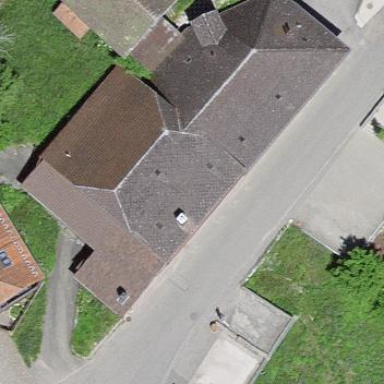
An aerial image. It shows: Farm building.